Question: I am developing a React component package which I plan to publish it to NPM.
I use following things in the package
- -
But when I tested it locally in a new CRA app (I tested the NPM package locally by using 'yarn link'), I got the following error message in the CRA app.
> 'App'

I created a simplified version of the NPM package and pushed it to my repo:
<URL>
Below is the code where I used in the CRA app for testing purpose:
'''
import MyReactNpmPackage from 'my-react-npm-package'
import logo from './logo.svg';
import './App.css';
function App() {
return (
<div className="App">
<header className="App-header">
<img src={logo} className="App-logo" alt="logo" />
<MyReactNpmPackage />
<p>
Edit <code>src/App.js</code> and save to reload.
</p>
<a
className="App-link"
href="https://reactjs.org"
target="_blank"
rel="noopener noreferrer"
>
Learn React
</a>
</header>
</div>
);
}
export default App;
'''
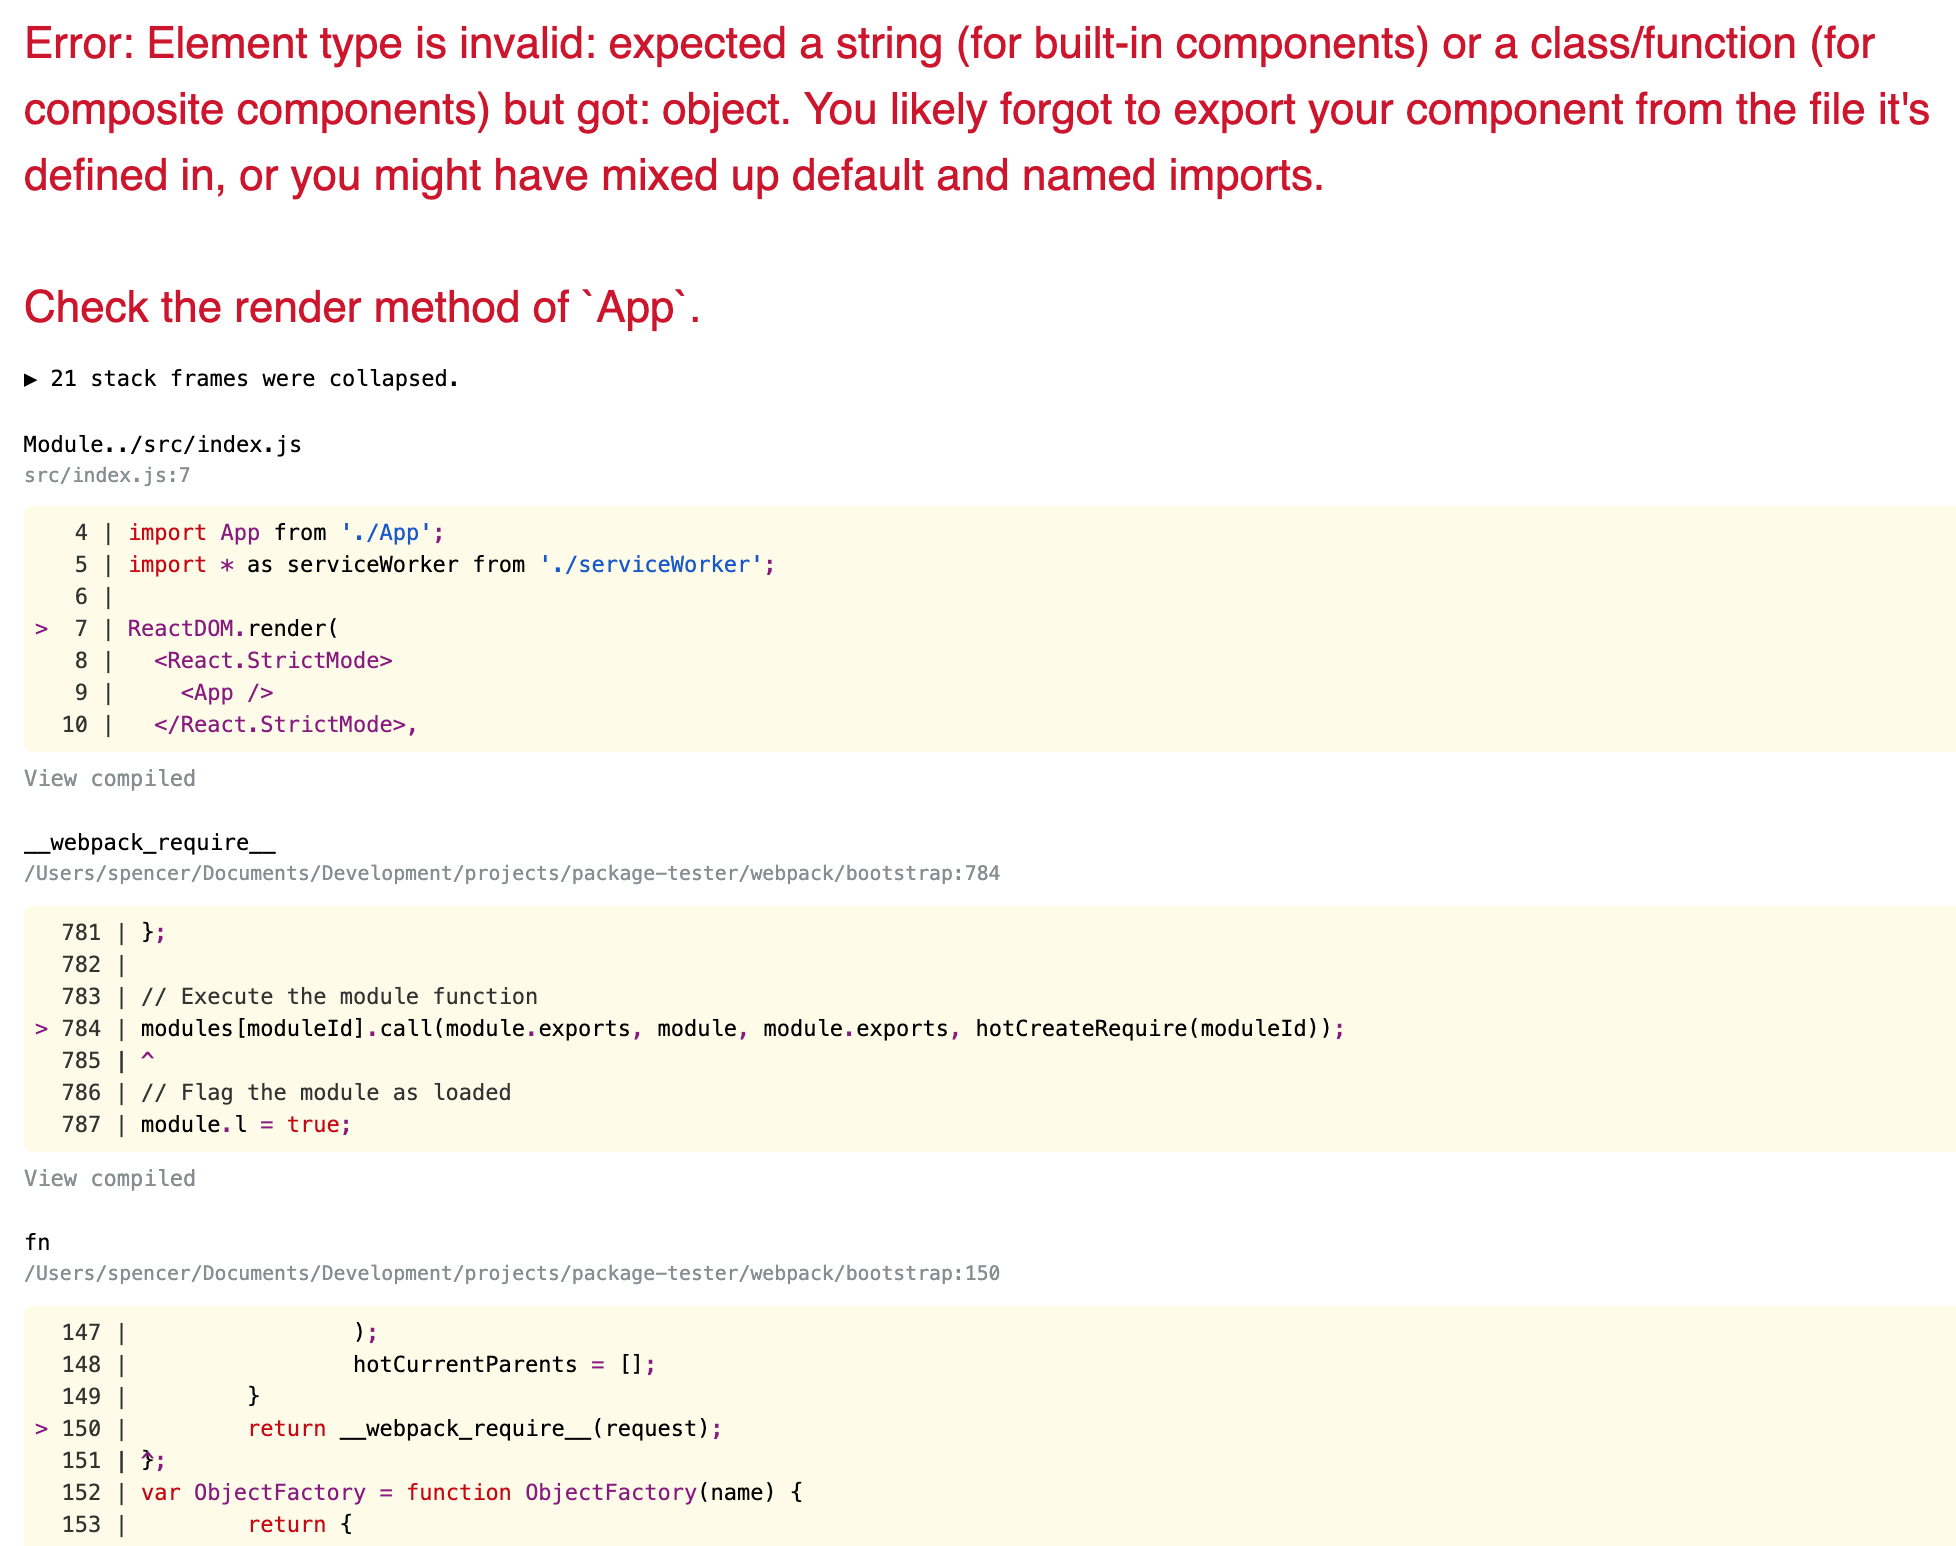
Answer: I have solved the issue. Basically, I need to export the package as a 'commonjs2' in module in webpack.
The fixed version is here: <URL>